Question: I have no idea why CIFaceFeature I get always returns zero Rectangle:
'''
import Cocoa
import QuartzCore
let url = NSURL(string:"http://cs620522.vk.me/v620522149/12b59/ijvZ6XJWrw0.jpg");
let ciimg:CIImage = CIImage(contentsOfURL:url);
let cid:CIDetector = CIDetector(ofType:CIDetectorTypeFace, context:nil, options:[CIDetectorAccuracy: CIDetectorAccuracyHigh]);
let results:NSArray = cid.featuresInImage(ciimg, options: NSDictionary());
for r in results {
let face:CIFaceFeature = r as CIFaceFeature;
NSLog("Face found at (%f,%f) of dimensions %fx%f", face.bounds.origin.x, face.bounds.origin.y, face.bounds.width, face.bounds.height);
}
'''

According to amount of NSLogs it seems CIDetector.featuresInImage works.
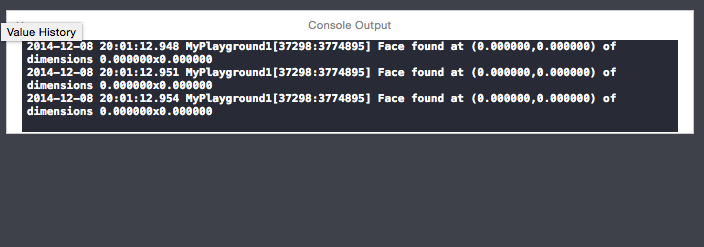
Answer: You should use 'println' to log the info. Or you can use the following,
'''
NSLog("%@ face", face.bounds.origin.x.description)
'''